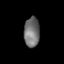
Tissue: lung
Cell type: Myeloid cells
Senescence score: 0.5497
Nuclear area (px): 455
Mean DAPI intensity: 114.055